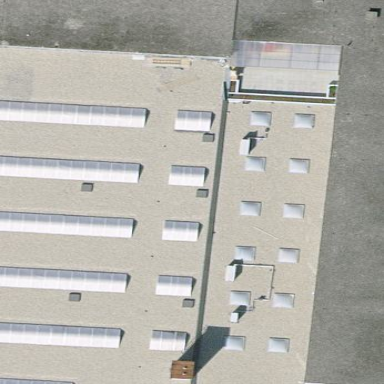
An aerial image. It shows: Industrial building.